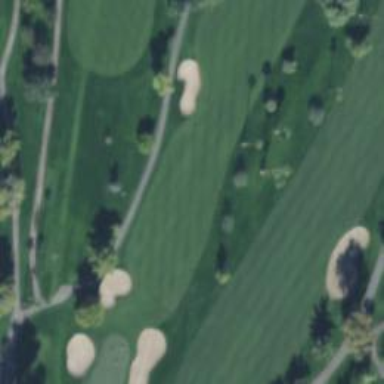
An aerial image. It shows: View of golf hole.